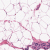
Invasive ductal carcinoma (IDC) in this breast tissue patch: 0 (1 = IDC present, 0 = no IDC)